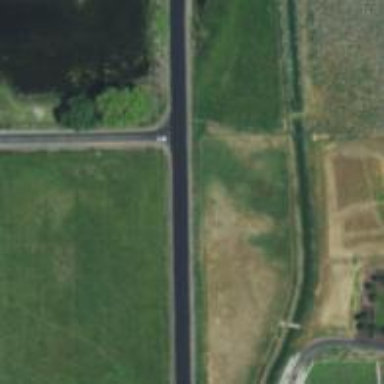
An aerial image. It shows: Tertiary road.